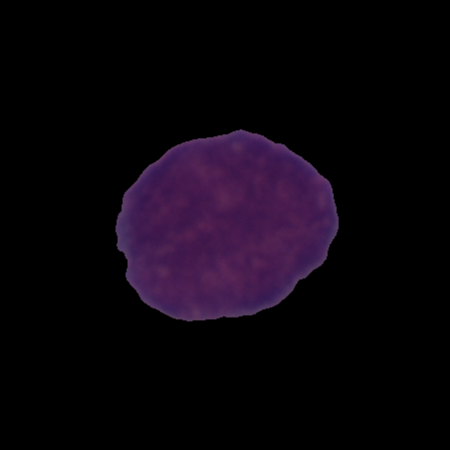
Label: healthy